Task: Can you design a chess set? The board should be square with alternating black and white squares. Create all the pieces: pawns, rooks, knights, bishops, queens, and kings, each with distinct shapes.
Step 4141:
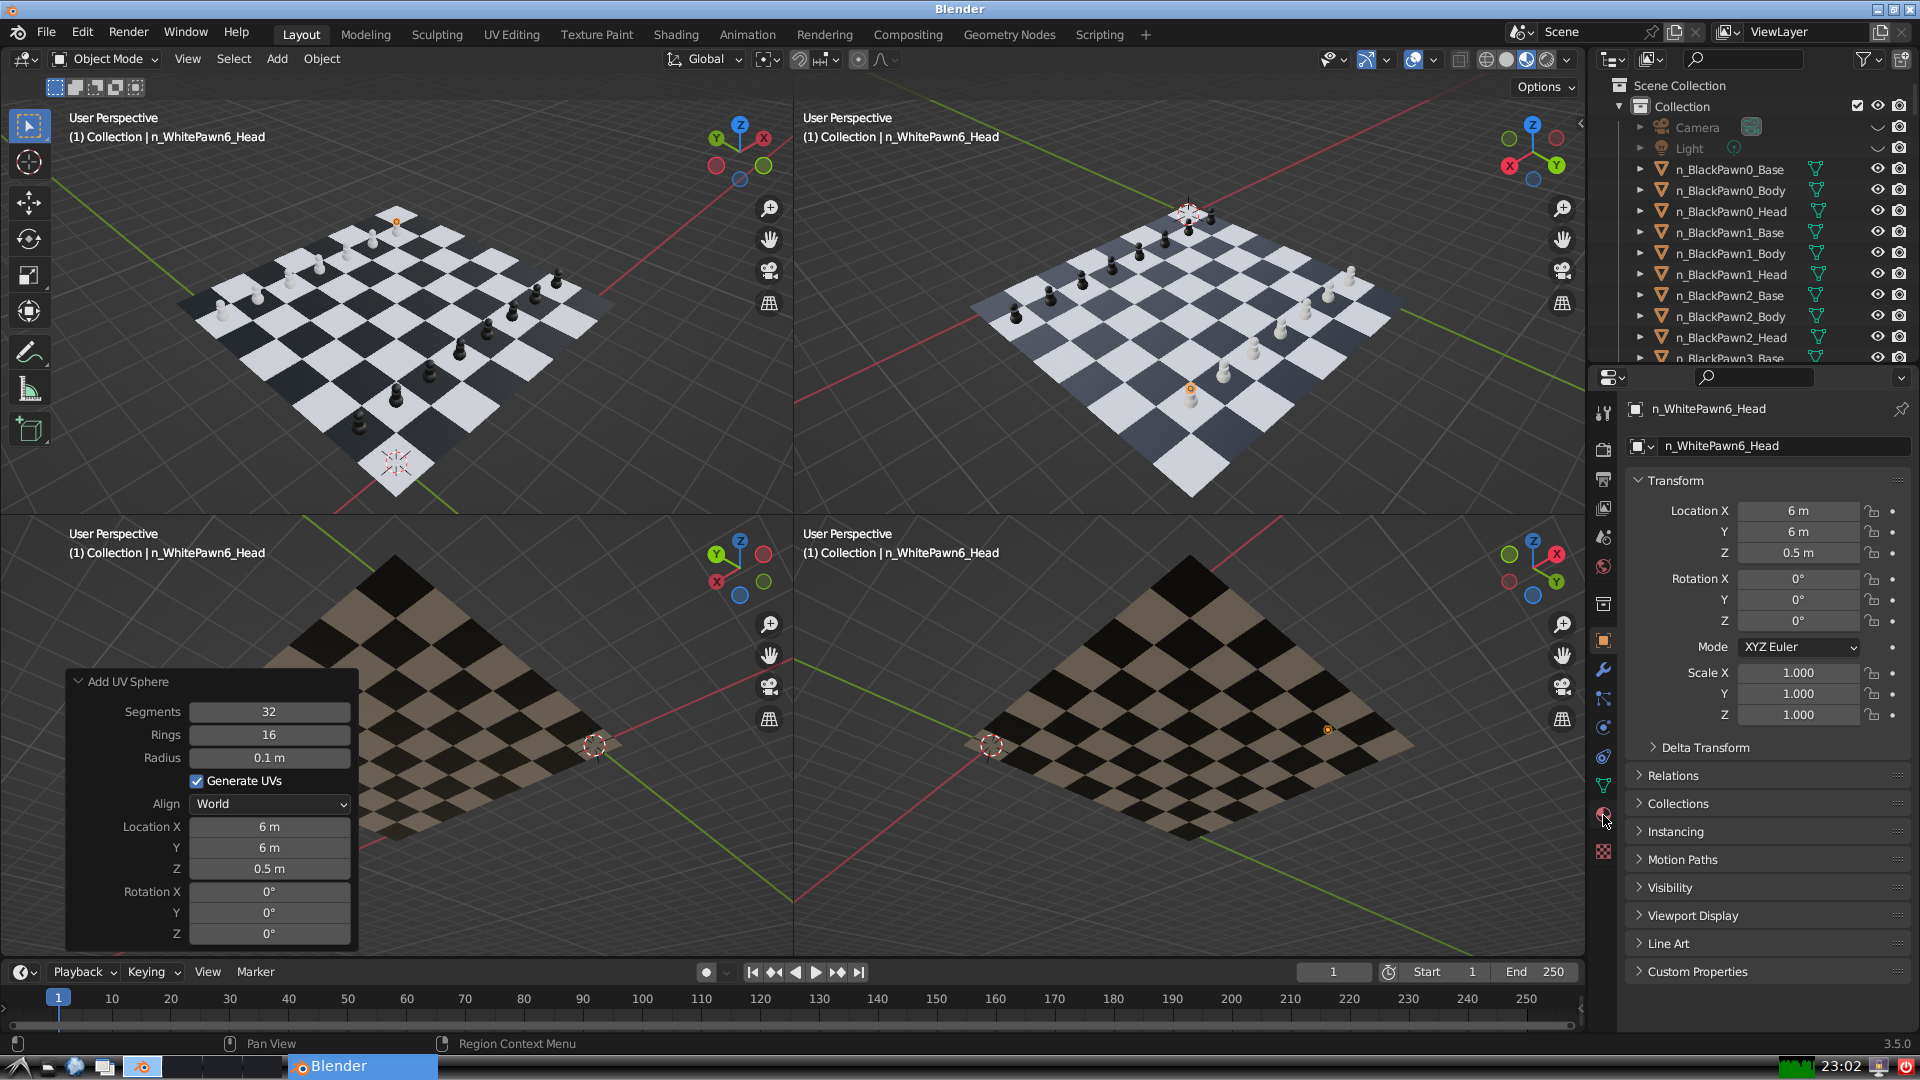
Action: click: no